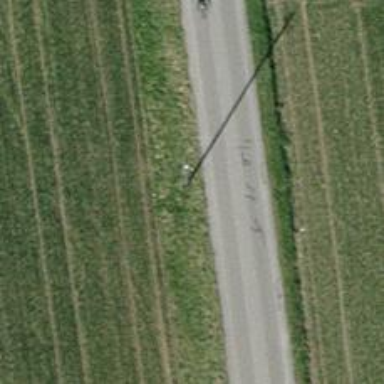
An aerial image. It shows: Straight power pole with straight line management system.